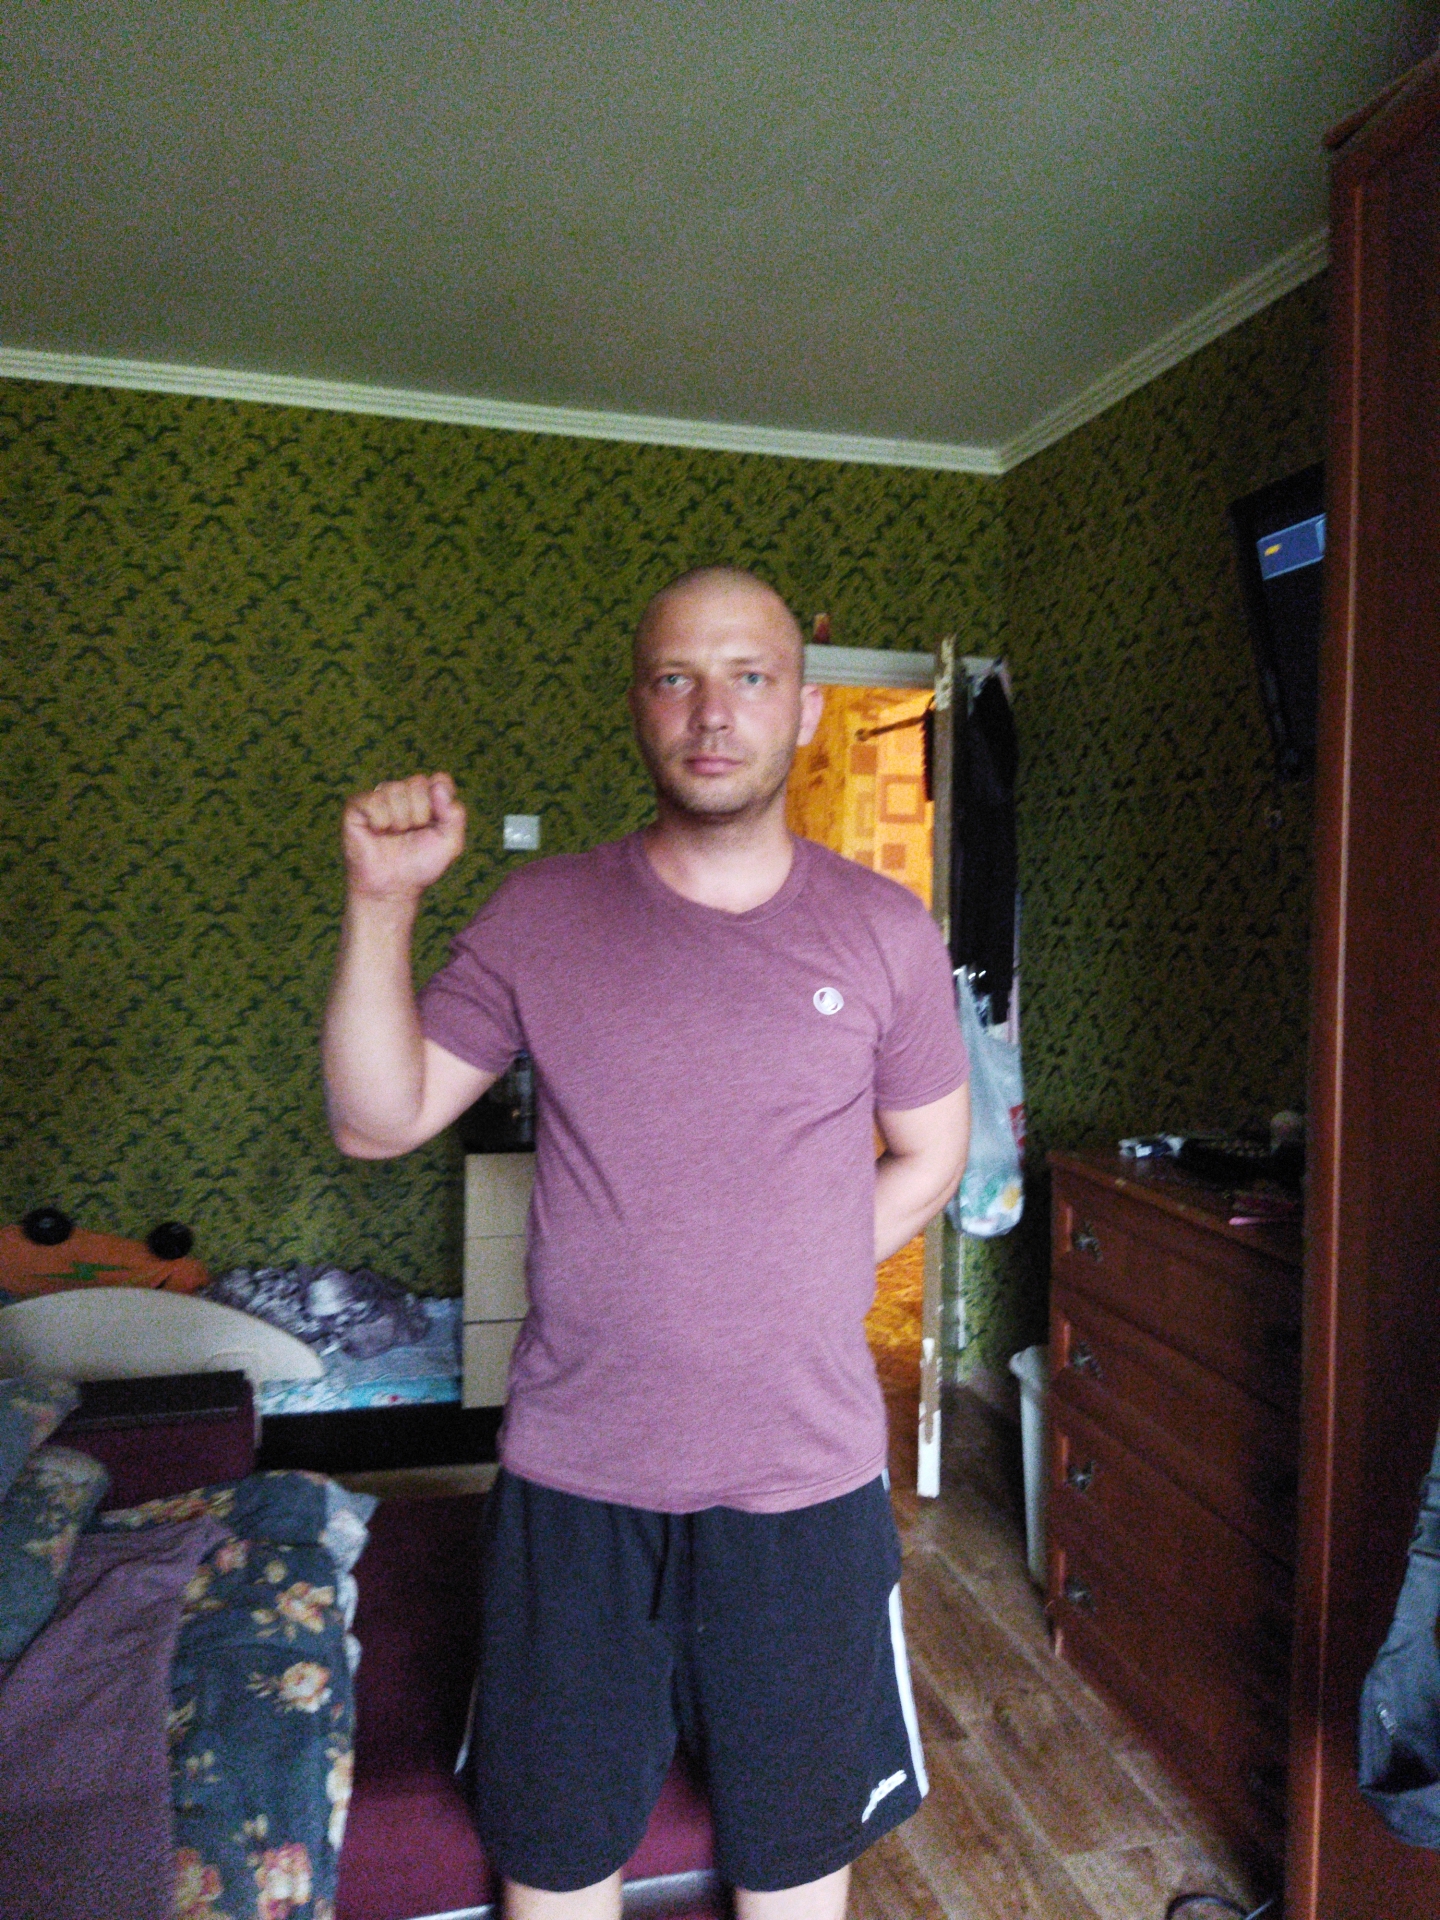
Label: noise